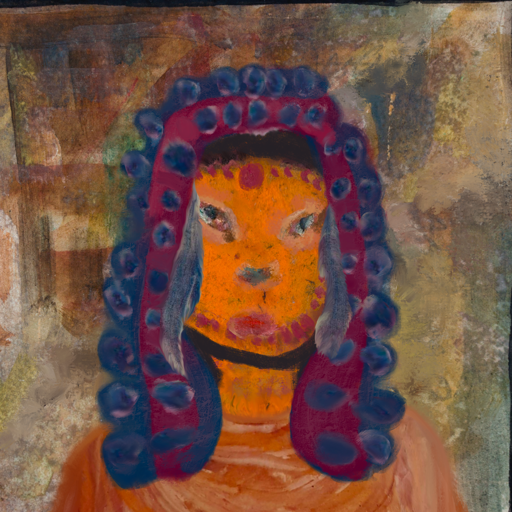
Background: Mosgoul, Head And Neck Front: Doll, Face Front: Boggyland, Bust: Pious_Lady, Hair Front: Hill_Girl, Head Accessory: Blank, Second Necklace: Blank, Necklace: Blank, Baby: Blank